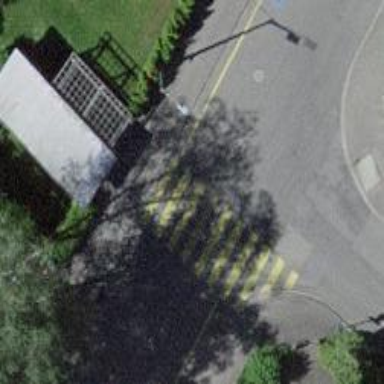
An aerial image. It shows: Uncontrolled road crossing.